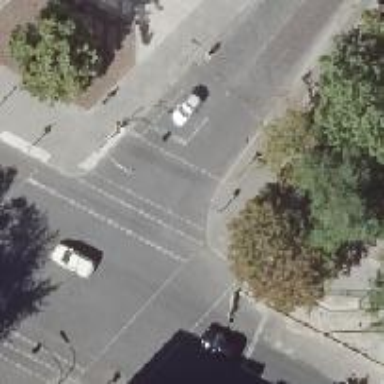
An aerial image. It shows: Road with traffic signals.